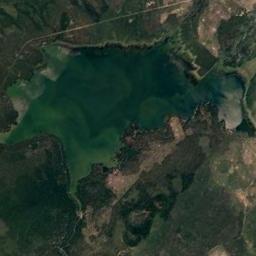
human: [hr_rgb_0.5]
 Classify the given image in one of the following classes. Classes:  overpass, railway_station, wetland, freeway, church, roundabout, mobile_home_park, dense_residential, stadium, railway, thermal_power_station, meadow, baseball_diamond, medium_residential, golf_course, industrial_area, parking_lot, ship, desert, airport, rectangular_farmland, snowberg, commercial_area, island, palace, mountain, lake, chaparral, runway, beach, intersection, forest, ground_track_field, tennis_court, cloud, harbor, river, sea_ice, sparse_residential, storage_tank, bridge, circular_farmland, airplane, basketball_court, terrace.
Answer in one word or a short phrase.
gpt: lake